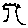
Label: tree